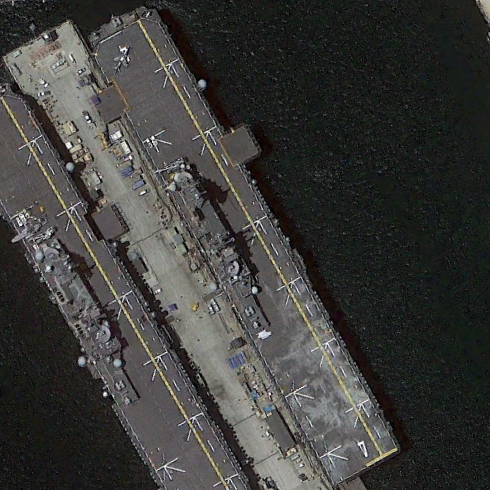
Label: assault